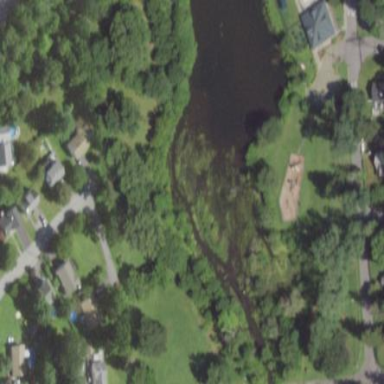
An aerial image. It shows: Pond with natural water.